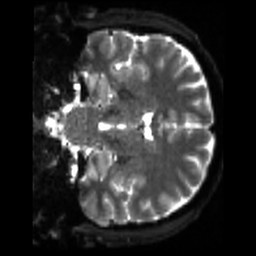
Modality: sbref
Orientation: coronal
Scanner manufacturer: siemens
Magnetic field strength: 3 T
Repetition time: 4 s
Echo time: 0.0594 s